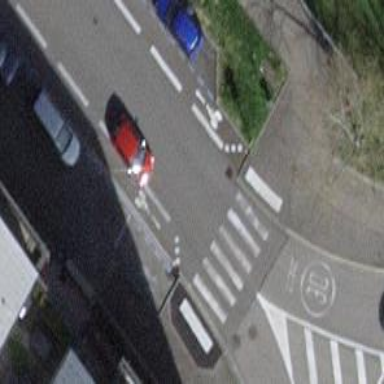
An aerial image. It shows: Marked crossing on the road.